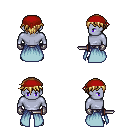
a pixel art fantasy rpg character, male body template, dark elf, purple skin, overskirt, metal pants, blonde short bangs hairstyle, red bandana, metal gloves, dagger, four views (front, back, left, right), 2x2 character sprite sheet, small pixel art, hard edges, no anti-aliasing